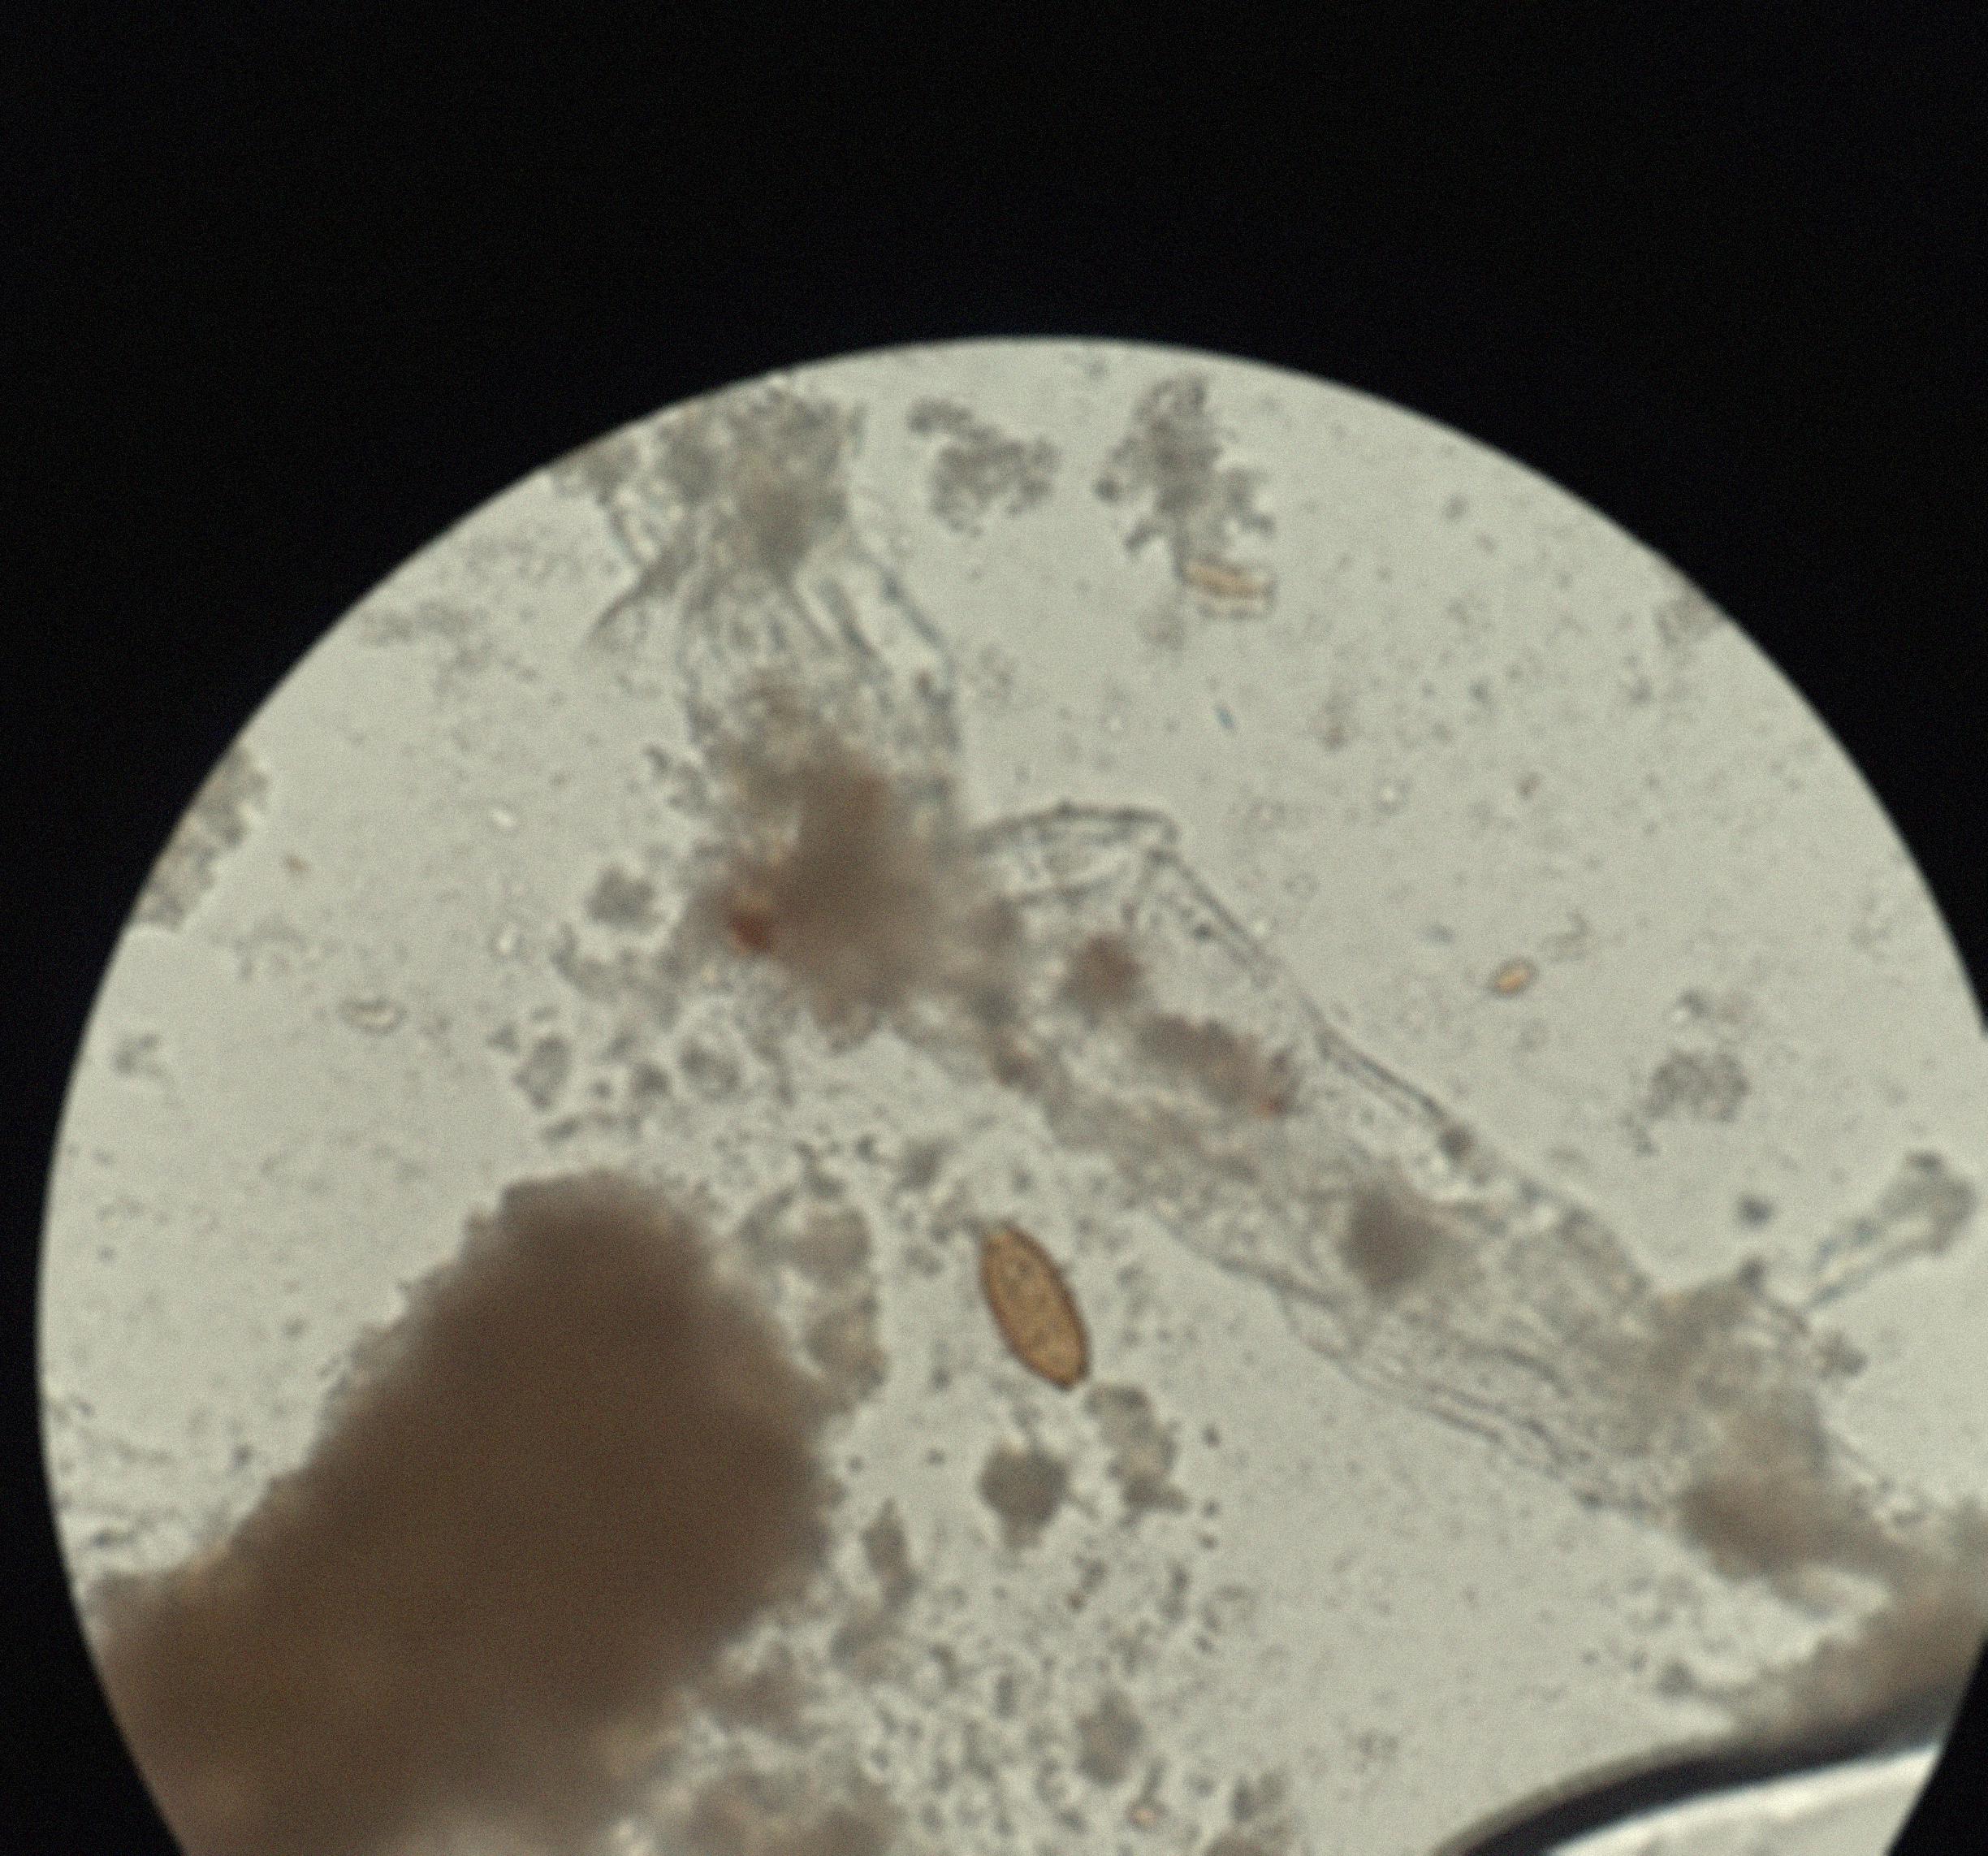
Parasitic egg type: Trichuris trichiura